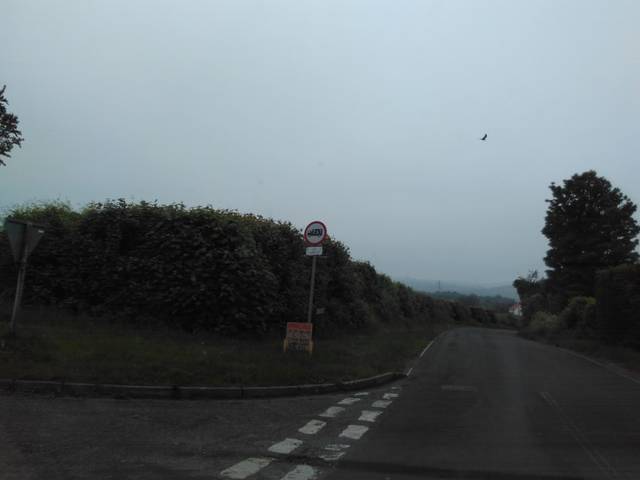
Region: United Kingdom
Coordinates: 51.248, 1.02